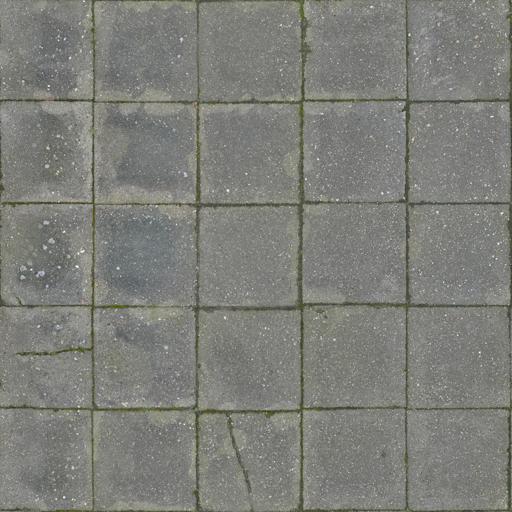
Tags: dirt dirty gray paving stones square